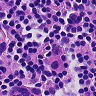
Metastatic tissue present: yes